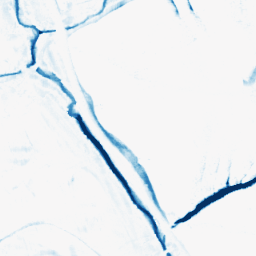
Category: morphological
Decomposition family: morphological_rect
Decomposition parameters: operation: closing
width: 10
height: 10
Upsampling method: bilinear
Upsampling parameters: scale: 8
Upsampling scale: 8